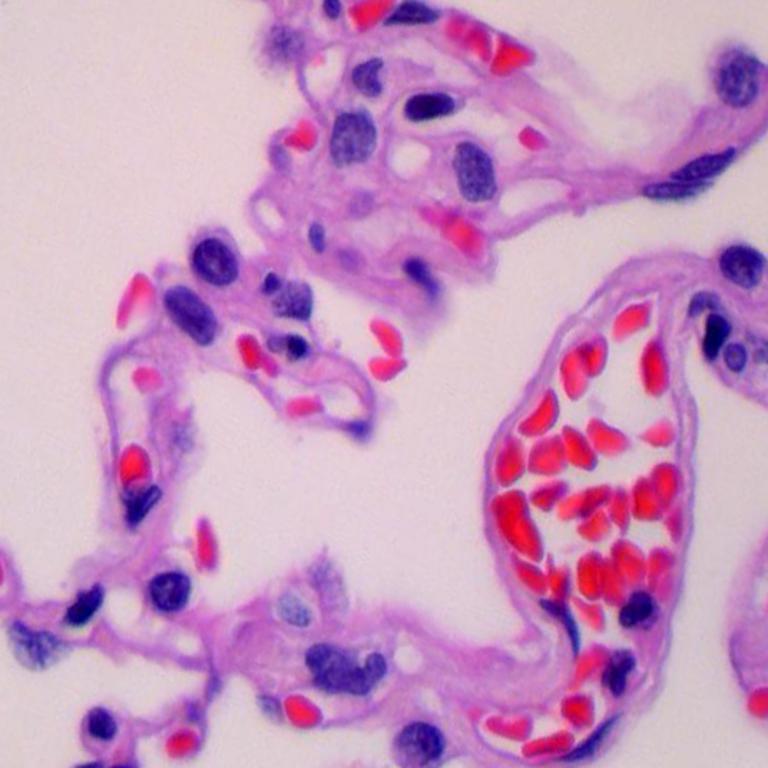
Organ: lung
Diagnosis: benign